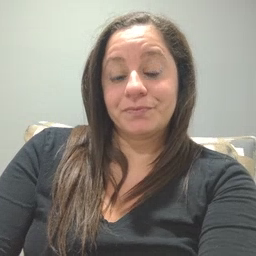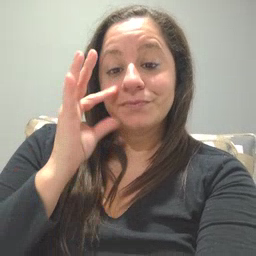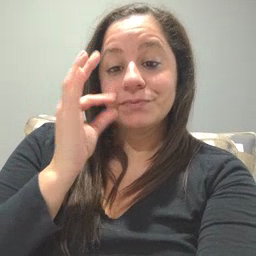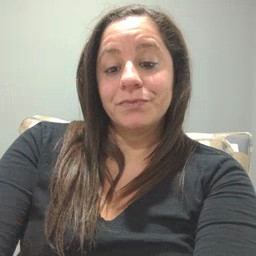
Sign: cat